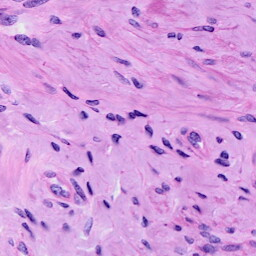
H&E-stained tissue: Cervix